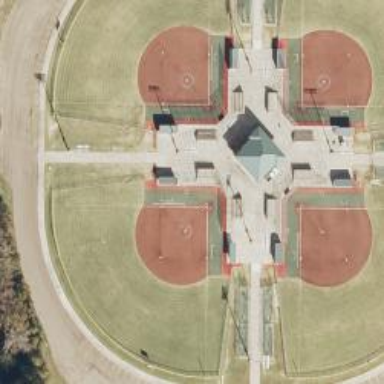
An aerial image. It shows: Four softball fields that are illuminated.